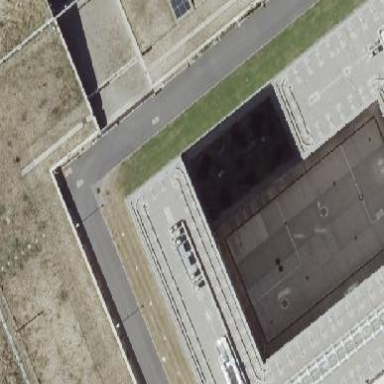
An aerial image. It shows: Part of building.